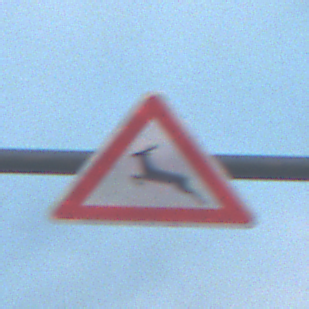
Verkehrszeichen: WildwechselRechts
Umgebung: Outdoor, Beach
Tageszeit: SunriseSunset
Wetter: PartlyCloudy
Licht: Natural
Jahreszeit: NotSpecified
Kontrast: MediumContrast